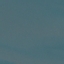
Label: SeaLake